Question: I'm trying to make some gradient & preview it in a pictureBox without saving but it seems not working:
'''
if (isChanged == true)
{
re = new Rectangle(0, 0, int.Parse(textBox5.Text), int.Parse(textBox4.Text));
currectBrush = new System.Drawing.Drawing2D.LinearGradientBrush(re, System.Drawing.ColorTranslator.FromHtml("#FC00FF"), System.Drawing.ColorTranslator.FromHtml("#00DBDE"), -45f); ;
bitmap = new Bitmap(int.Parse(textBox5.Text), int.Parse(textBox4.Text));
using (bitmap)
using (var graphics = Graphics.FromImage(bitmap))
{
currectBrush = new System.Drawing.Drawing2D.LinearGradientBrush(re, System.Drawing.ColorTranslator.FromHtml(textBox1.Text), System.Drawing.ColorTranslator.FromHtml(textBox2.Text), int.Parse(textBox3.Text));
graphics.FillRectangle(currectBrush, re);
pictureBox1.Image = bitmap;
}
isChanged = false;
}
'''
And this is what pictureBox looks like after running this part of code:

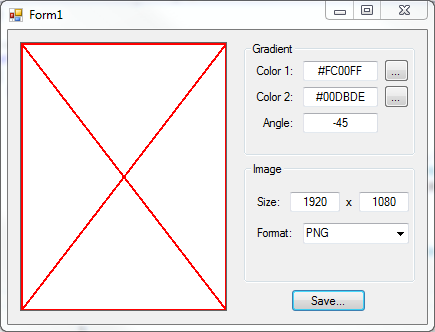
Answer: Remove this line because it disposes the resources
'''
using (bitmap)
'''